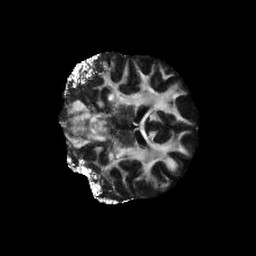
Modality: FA
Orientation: coronal
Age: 27
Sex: female
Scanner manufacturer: siemens
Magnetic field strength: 6.98 T
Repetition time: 7.08 s
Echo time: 0.0756 s